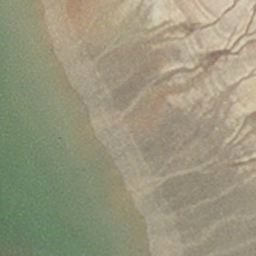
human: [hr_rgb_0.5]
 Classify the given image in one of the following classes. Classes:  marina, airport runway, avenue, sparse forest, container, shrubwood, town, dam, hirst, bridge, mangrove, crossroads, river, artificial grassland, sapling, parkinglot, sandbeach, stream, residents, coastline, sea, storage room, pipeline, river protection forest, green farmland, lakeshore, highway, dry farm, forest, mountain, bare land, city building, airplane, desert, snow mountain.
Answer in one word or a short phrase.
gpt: hirst